Interaction volume radius: 5 \u00c5
Interaction volume height: 15 \u00c5
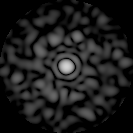
Disorder parameter: 0.7564